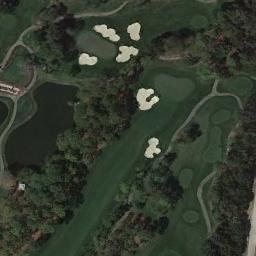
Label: golf_course